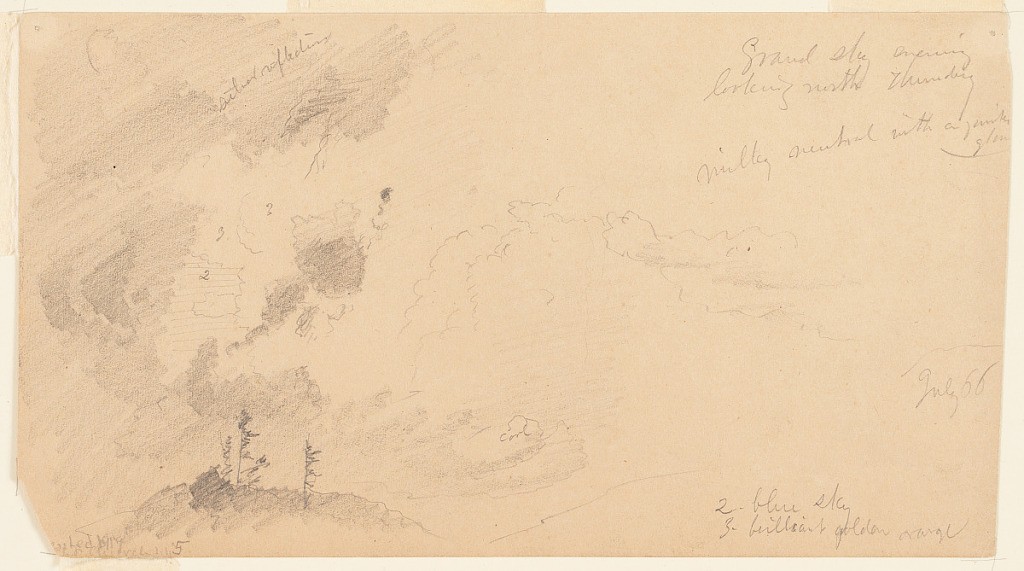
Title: Grand Evening Sky Above Hill Tops
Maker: Frederic Edwin Church, American, 1826–1900
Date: July 1866
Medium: Graphite on tan wove paper
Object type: Drawing
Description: Landscape sketch showing a dramatic, possibly stormy clouds rising above wooded hilltops in the evening sky. In the foreground at left, a rounded hilltop is shown with several tall and narrow trees. Above, billowing clouds are simultaneously brightly lit and enshrouded in darkness. A possible bolt of lightning is visible in the cloud at upper center left. Other distant, puffy clouds are shown at center.

Verso: Landscape sketch showing a view of an expansive sunset over a rolling mountain ridge. Colored clouds extend from the viewer's position to the horizon and beyond. The outline of an undulating ridge forms the horizon.